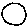
Label: circle